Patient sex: M
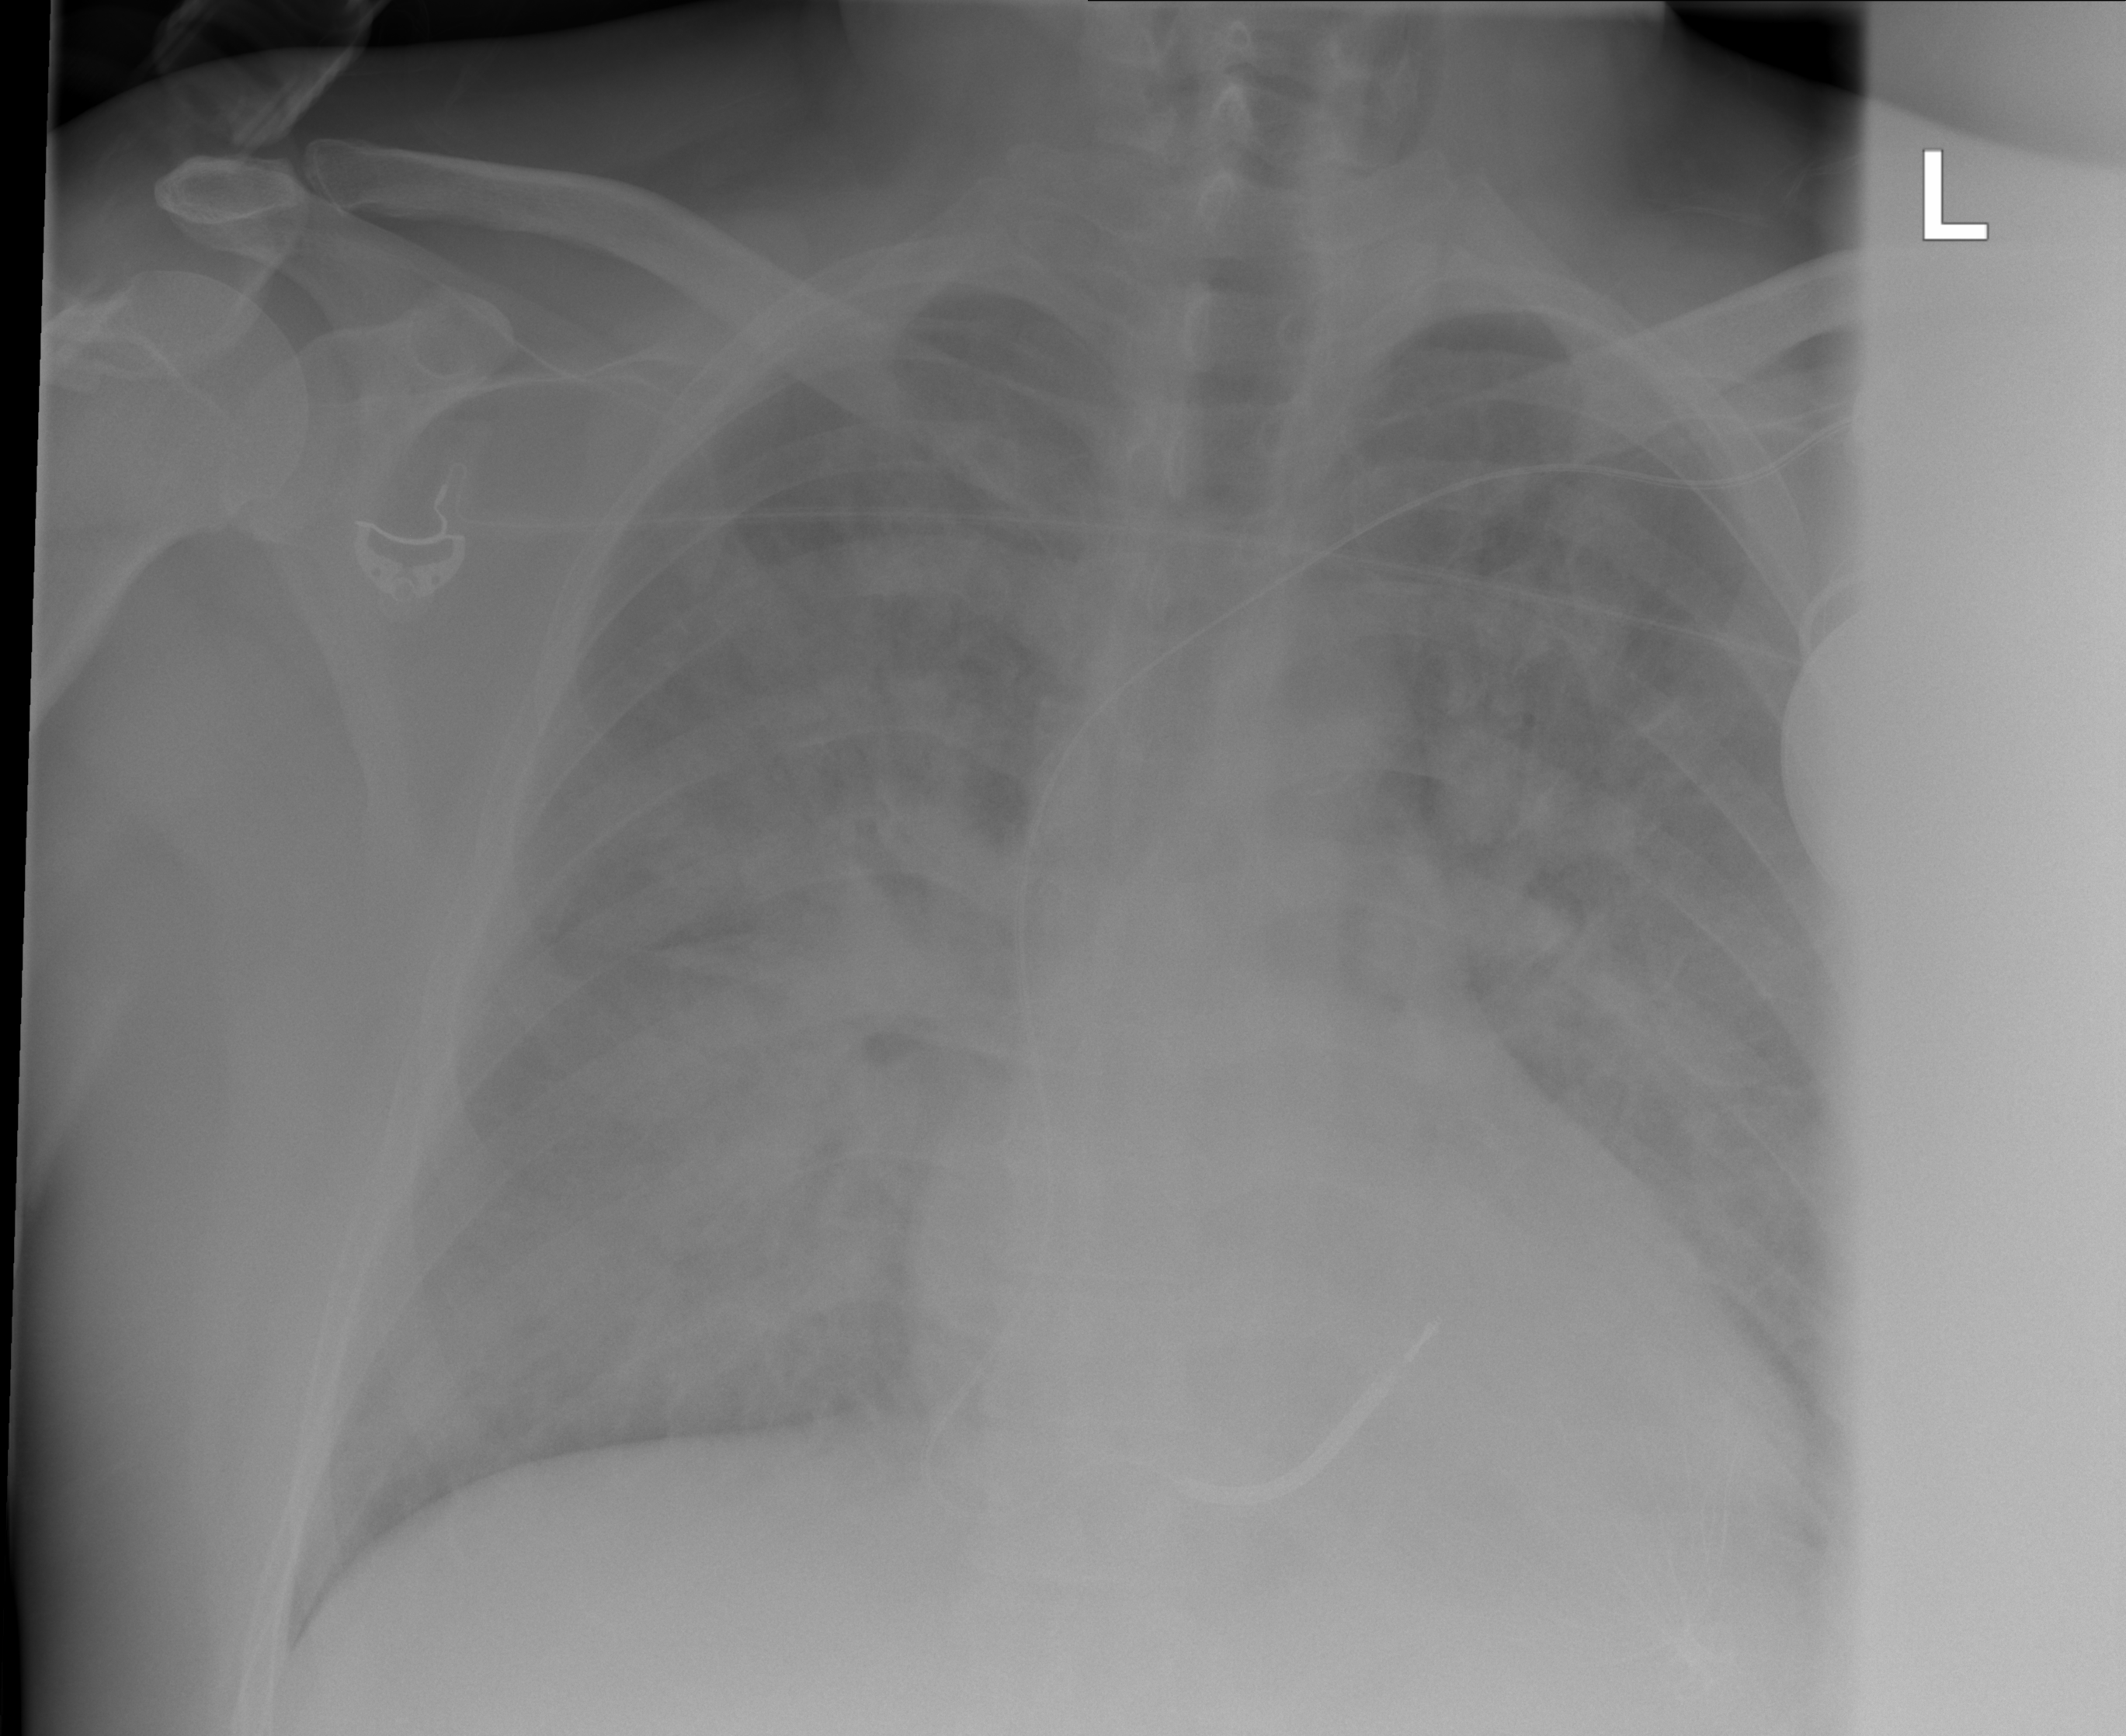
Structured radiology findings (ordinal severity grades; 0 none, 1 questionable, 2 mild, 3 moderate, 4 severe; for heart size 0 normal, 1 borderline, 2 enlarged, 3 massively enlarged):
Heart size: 1
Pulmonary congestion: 2
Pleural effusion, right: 2
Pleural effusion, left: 2
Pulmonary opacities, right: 3
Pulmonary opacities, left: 3
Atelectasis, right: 0
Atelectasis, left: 0